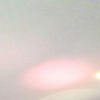
Label: sunburn